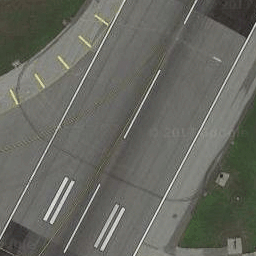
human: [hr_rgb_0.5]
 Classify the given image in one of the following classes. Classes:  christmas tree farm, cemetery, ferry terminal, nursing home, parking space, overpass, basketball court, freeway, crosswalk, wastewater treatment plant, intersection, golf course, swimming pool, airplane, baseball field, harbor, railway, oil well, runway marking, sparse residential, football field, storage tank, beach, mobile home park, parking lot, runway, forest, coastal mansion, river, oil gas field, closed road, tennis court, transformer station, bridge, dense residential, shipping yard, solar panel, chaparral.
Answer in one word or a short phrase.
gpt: runway